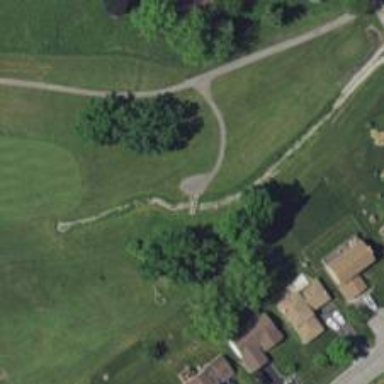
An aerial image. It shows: Path bridge with view of golf course.